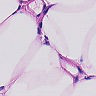
Metastatic tissue present: no